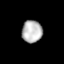
Tissue: lung
Cell type: Epithelial cells
Senescence score: 0.2304
Nuclear area (px): 448
Mean DAPI intensity: 181.788